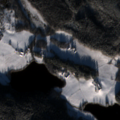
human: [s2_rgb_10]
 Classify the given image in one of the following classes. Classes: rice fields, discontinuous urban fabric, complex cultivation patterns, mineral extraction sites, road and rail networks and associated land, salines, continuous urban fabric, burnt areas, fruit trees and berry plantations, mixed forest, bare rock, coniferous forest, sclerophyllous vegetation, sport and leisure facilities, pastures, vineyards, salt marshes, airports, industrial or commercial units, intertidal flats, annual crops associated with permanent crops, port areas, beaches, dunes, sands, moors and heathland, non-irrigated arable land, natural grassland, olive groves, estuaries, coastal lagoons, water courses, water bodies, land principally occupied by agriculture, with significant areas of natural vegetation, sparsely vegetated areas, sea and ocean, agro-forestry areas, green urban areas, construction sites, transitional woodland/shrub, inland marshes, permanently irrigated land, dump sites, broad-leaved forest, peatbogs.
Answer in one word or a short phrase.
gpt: land principally occupied by agriculture, with significant areas of natural vegetation, coniferous forest, mixed forest